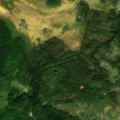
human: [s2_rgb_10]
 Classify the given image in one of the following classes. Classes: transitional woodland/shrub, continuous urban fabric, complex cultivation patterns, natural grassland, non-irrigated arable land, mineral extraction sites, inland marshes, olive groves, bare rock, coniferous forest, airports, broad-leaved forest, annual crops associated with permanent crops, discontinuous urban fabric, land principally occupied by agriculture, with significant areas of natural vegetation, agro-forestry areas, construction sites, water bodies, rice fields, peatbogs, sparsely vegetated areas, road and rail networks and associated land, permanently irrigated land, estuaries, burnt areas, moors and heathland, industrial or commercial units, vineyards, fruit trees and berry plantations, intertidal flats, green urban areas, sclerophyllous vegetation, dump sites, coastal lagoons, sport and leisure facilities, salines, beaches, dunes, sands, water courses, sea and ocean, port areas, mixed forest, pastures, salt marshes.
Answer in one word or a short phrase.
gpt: coniferous forest, mixed forest, transitional woodland/shrub, peatbogs